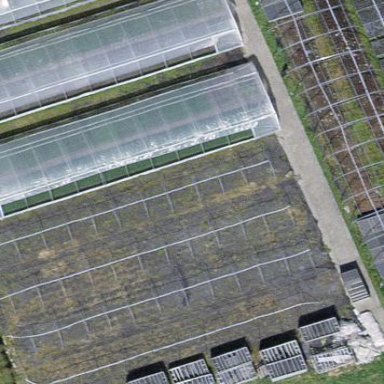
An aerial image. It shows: Area dedicated to greenhouse horticulture.